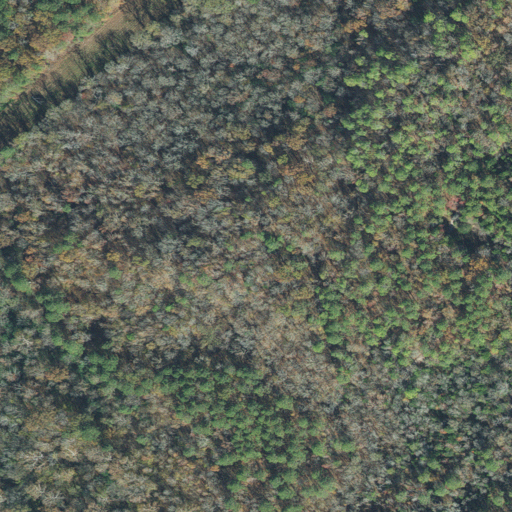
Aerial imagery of mountain in Arkansas named West Hill containing deciduous forest, evergreen forest, mixed forest, and woody wetlands